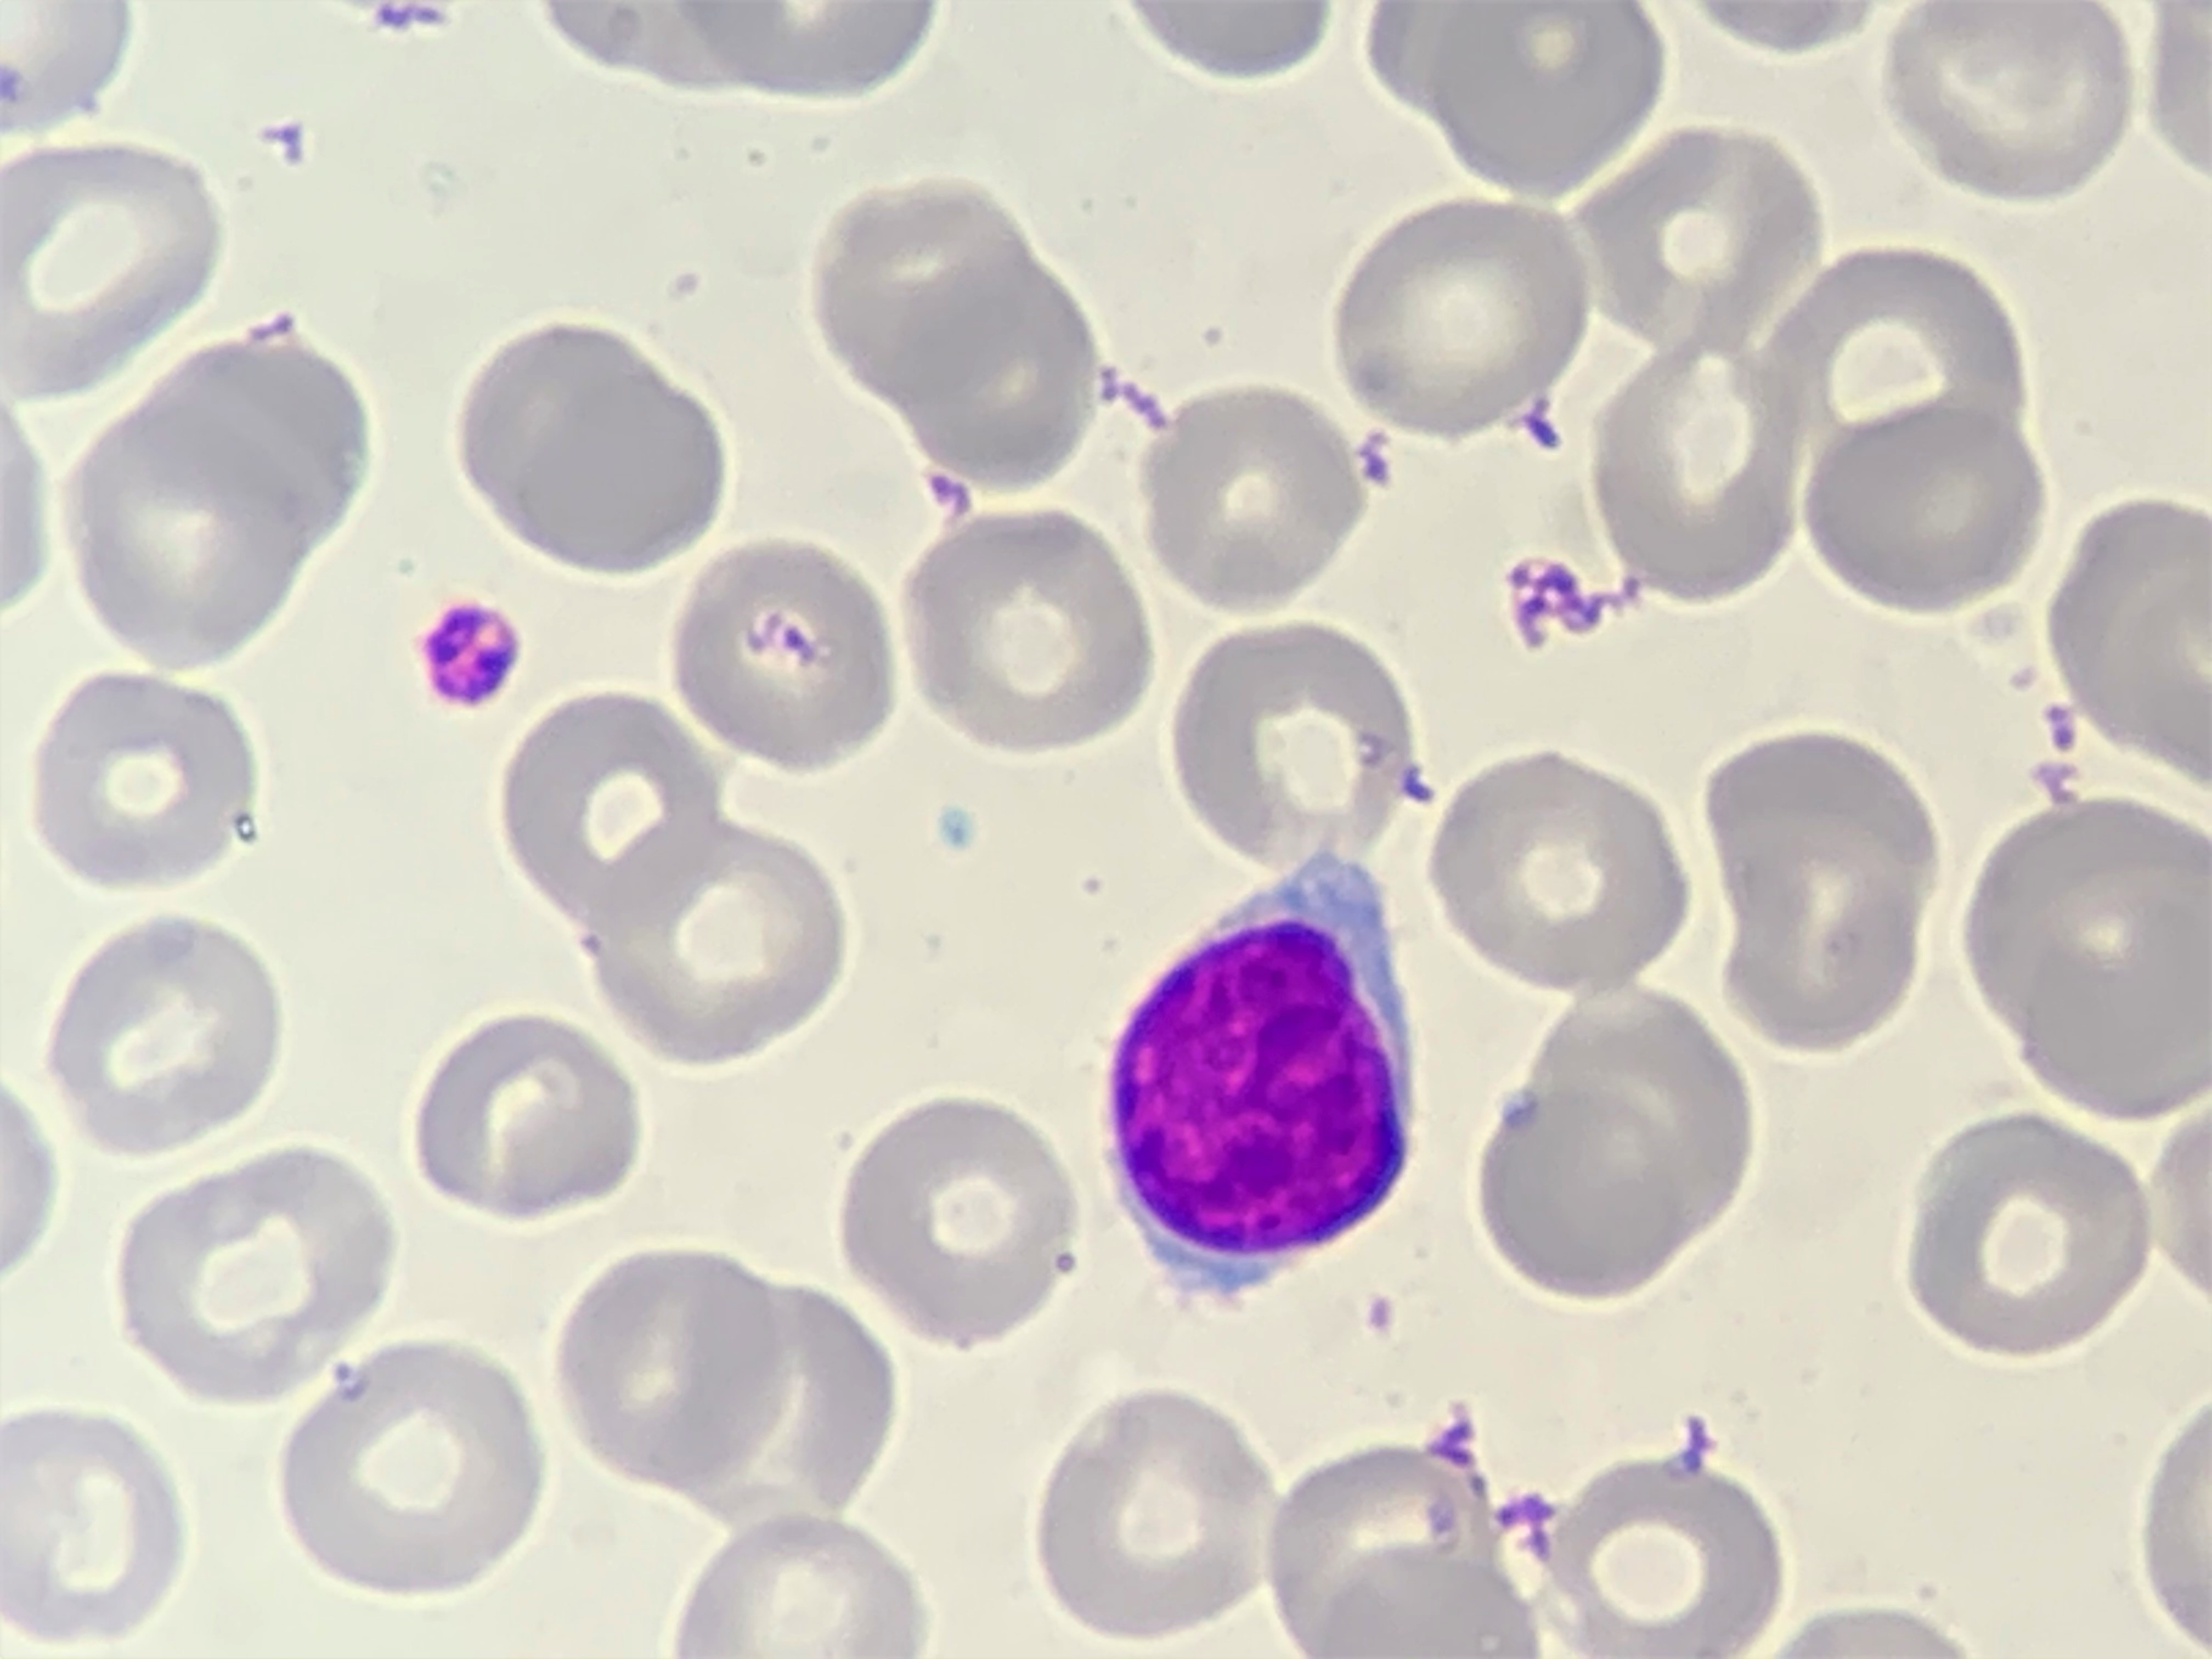
Cell type: LYMPHOCYTES